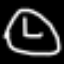
Label: clock